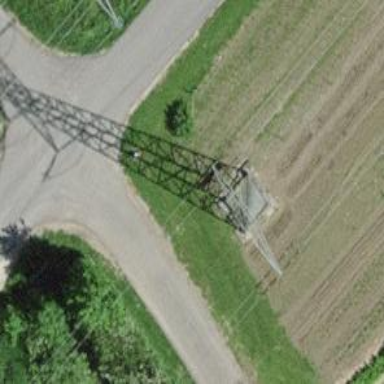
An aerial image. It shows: Lattice structure tower.